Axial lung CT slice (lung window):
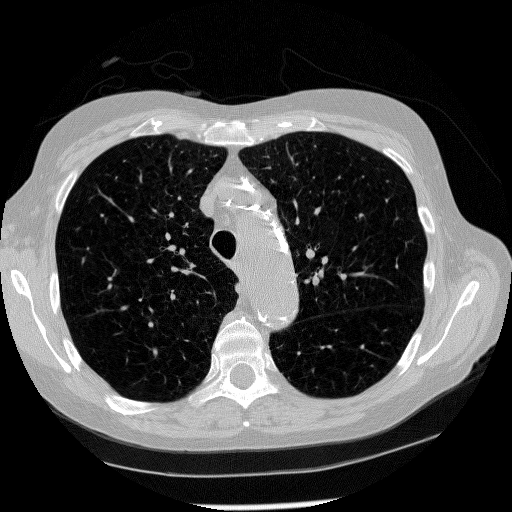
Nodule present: no